Question: So I want forcekill all app (svchost.exe) with
'''
@echo off
TASKKILL /F /IM Notepad.exe
pause
'''

But how do I kill all process with the name 'svchost.exe' except one like order by command line name or path for example I don't want to kill 'svchost.exe' with command line 'C:\Windows\System32\svchost.exe -k WerScvGroup' with batch file.
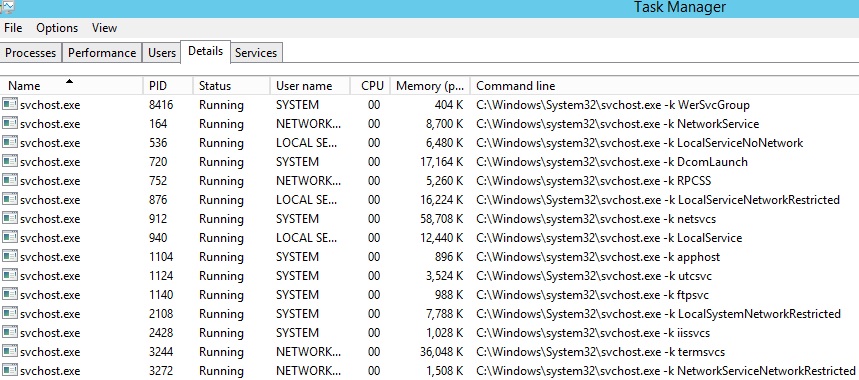
Answer: '''
wmic Path win32_process Where not "CommandLine Like 'C:\Windows\System32\scvhost.exe -k WerScvGroup' and name='scvhost.exe'" Call Terminate
'''
or
'''
wmic Path win32_process Where not "CommandLine Like 'C:\Windows\System32\scvhost.exe -k WerScvGroup' and name='scvhost.exe'" delete
'''
not tested.